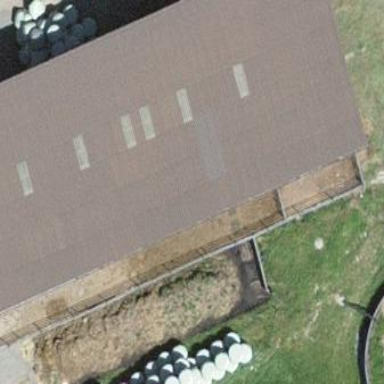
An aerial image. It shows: Barn.